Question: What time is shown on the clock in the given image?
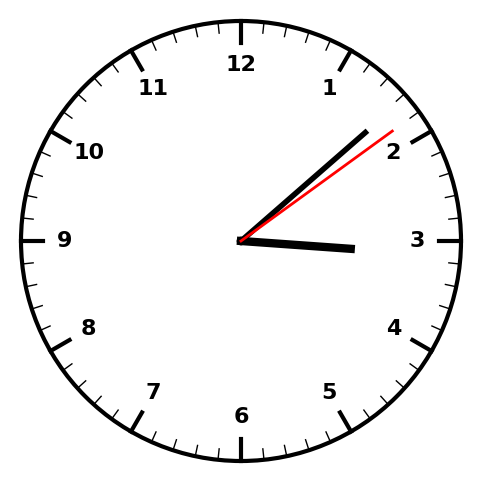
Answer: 03:08:09